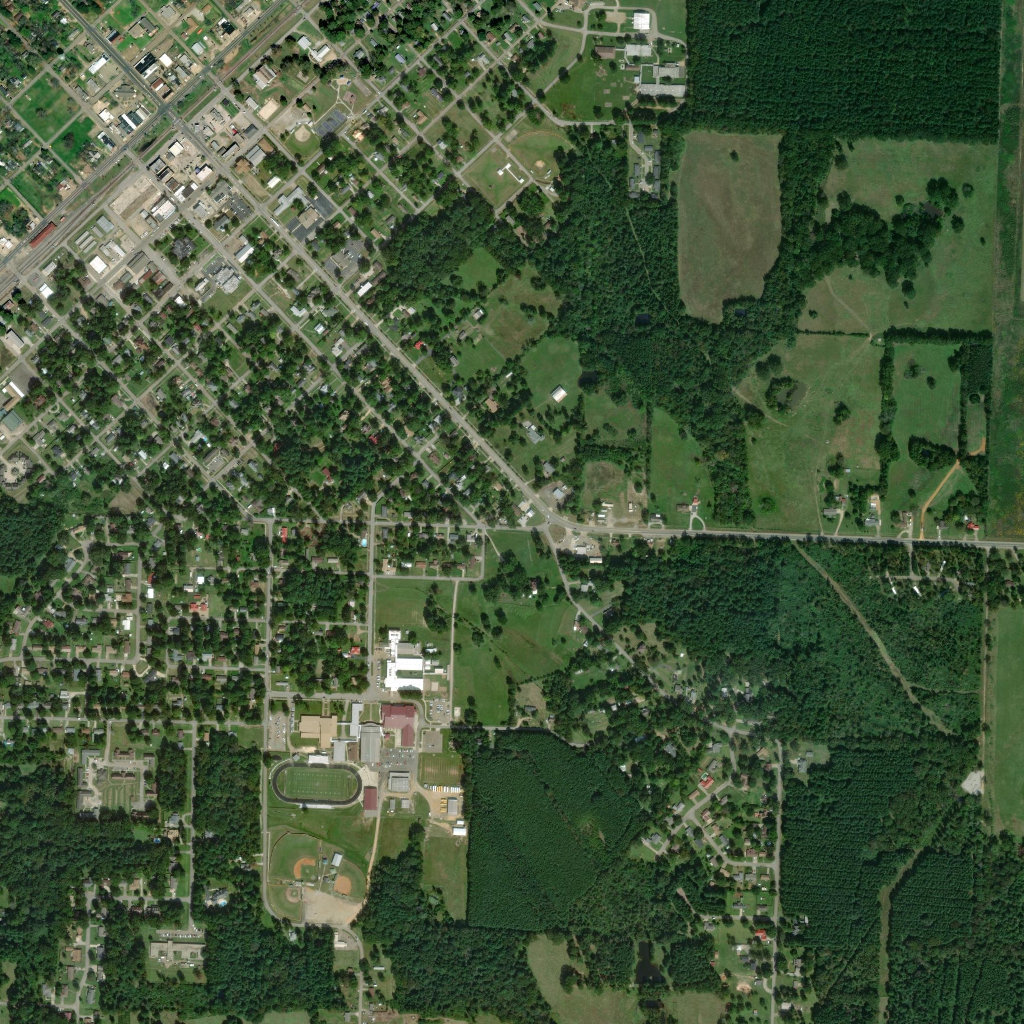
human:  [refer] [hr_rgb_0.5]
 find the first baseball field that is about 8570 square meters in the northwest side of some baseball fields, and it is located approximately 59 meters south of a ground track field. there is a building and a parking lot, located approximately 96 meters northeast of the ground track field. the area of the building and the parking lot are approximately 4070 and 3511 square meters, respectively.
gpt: <box>[[26, 81, 31, 86, 0]]</box>